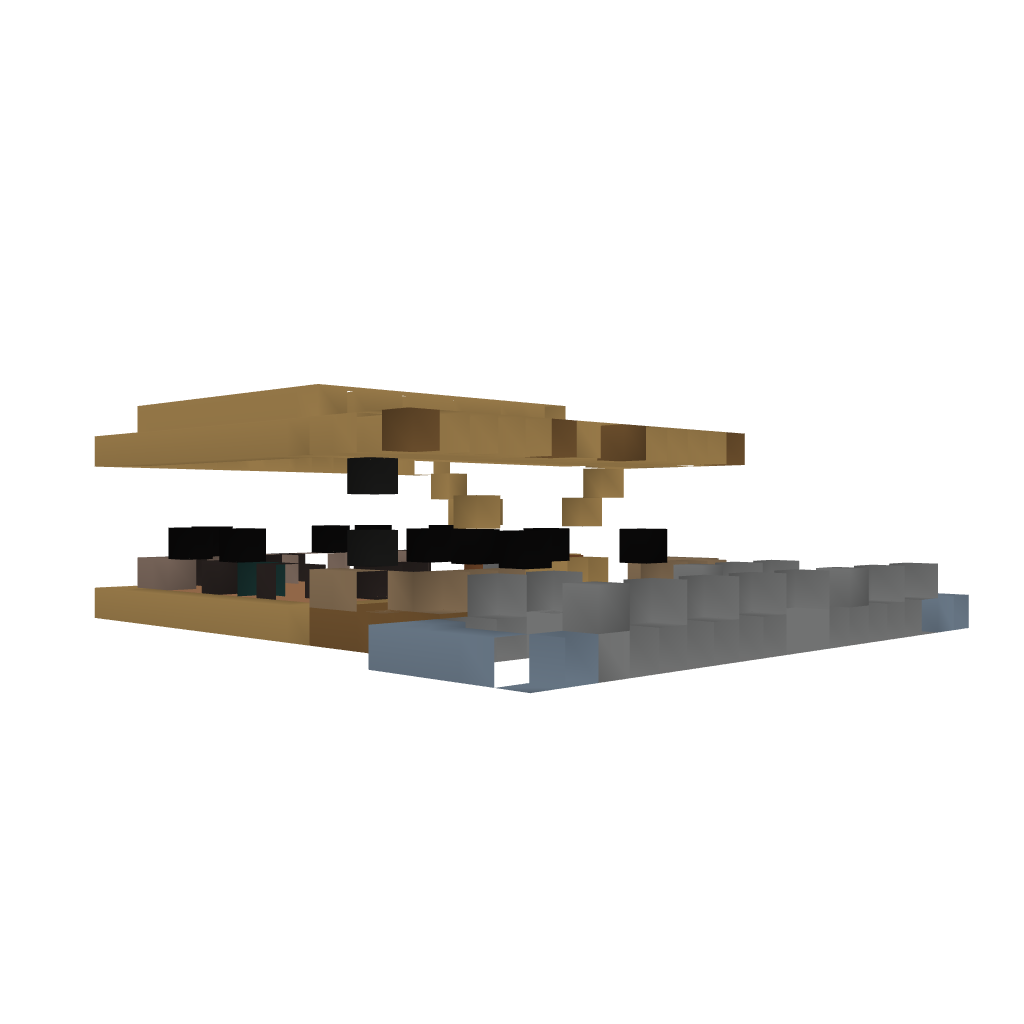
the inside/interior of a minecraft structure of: Zombie Survival House